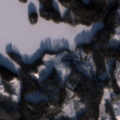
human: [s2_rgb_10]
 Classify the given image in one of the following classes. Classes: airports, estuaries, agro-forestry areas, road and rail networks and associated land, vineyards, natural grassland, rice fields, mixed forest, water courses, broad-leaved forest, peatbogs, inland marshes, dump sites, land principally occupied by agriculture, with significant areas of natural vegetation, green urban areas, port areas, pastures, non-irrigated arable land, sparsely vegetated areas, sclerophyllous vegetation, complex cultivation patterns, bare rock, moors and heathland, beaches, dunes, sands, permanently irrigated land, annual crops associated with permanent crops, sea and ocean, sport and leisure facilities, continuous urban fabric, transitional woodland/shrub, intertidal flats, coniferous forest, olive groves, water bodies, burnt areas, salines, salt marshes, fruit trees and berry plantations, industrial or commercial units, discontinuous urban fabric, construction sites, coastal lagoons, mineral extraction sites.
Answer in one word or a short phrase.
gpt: land principally occupied by agriculture, with significant areas of natural vegetation, coniferous forest, water bodies